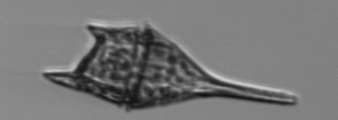
Label: Tripos_lineatus